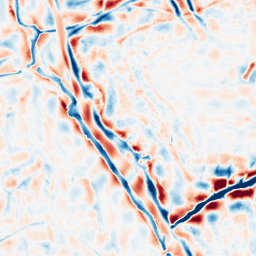
Category: wavelet
Decomposition family: wavelet_biorthogonal
Decomposition parameters: wavelet: bior3.5
level: 4
Upsampling method: linear_exact
Upsampling parameters: scale: 2
Upsampling scale: 2